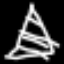
Label: The Eiffel Tower